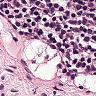
Metastatic tissue present: no